Aerial crown-view tile of a tropical tree (Barro Colorado Island, Panama), acquired 20240813:
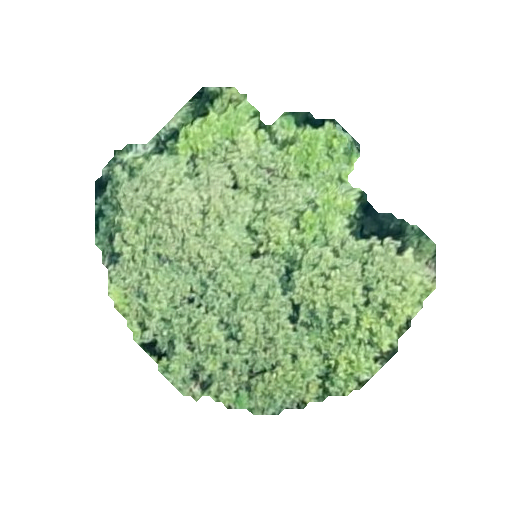
Species: Hieronyma alchorneoides
GBIF accepted scientific name: Hieronyma alchorneoides
Crown area: 116.455 m²